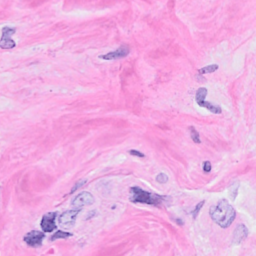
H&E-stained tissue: Breast